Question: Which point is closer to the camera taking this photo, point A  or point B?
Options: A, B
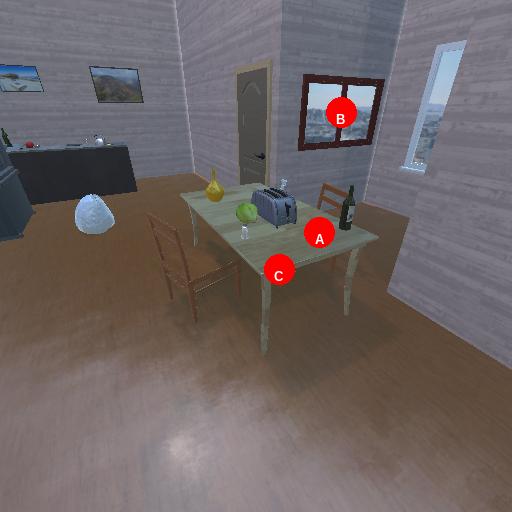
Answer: A